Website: lowes
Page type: newsletter-management
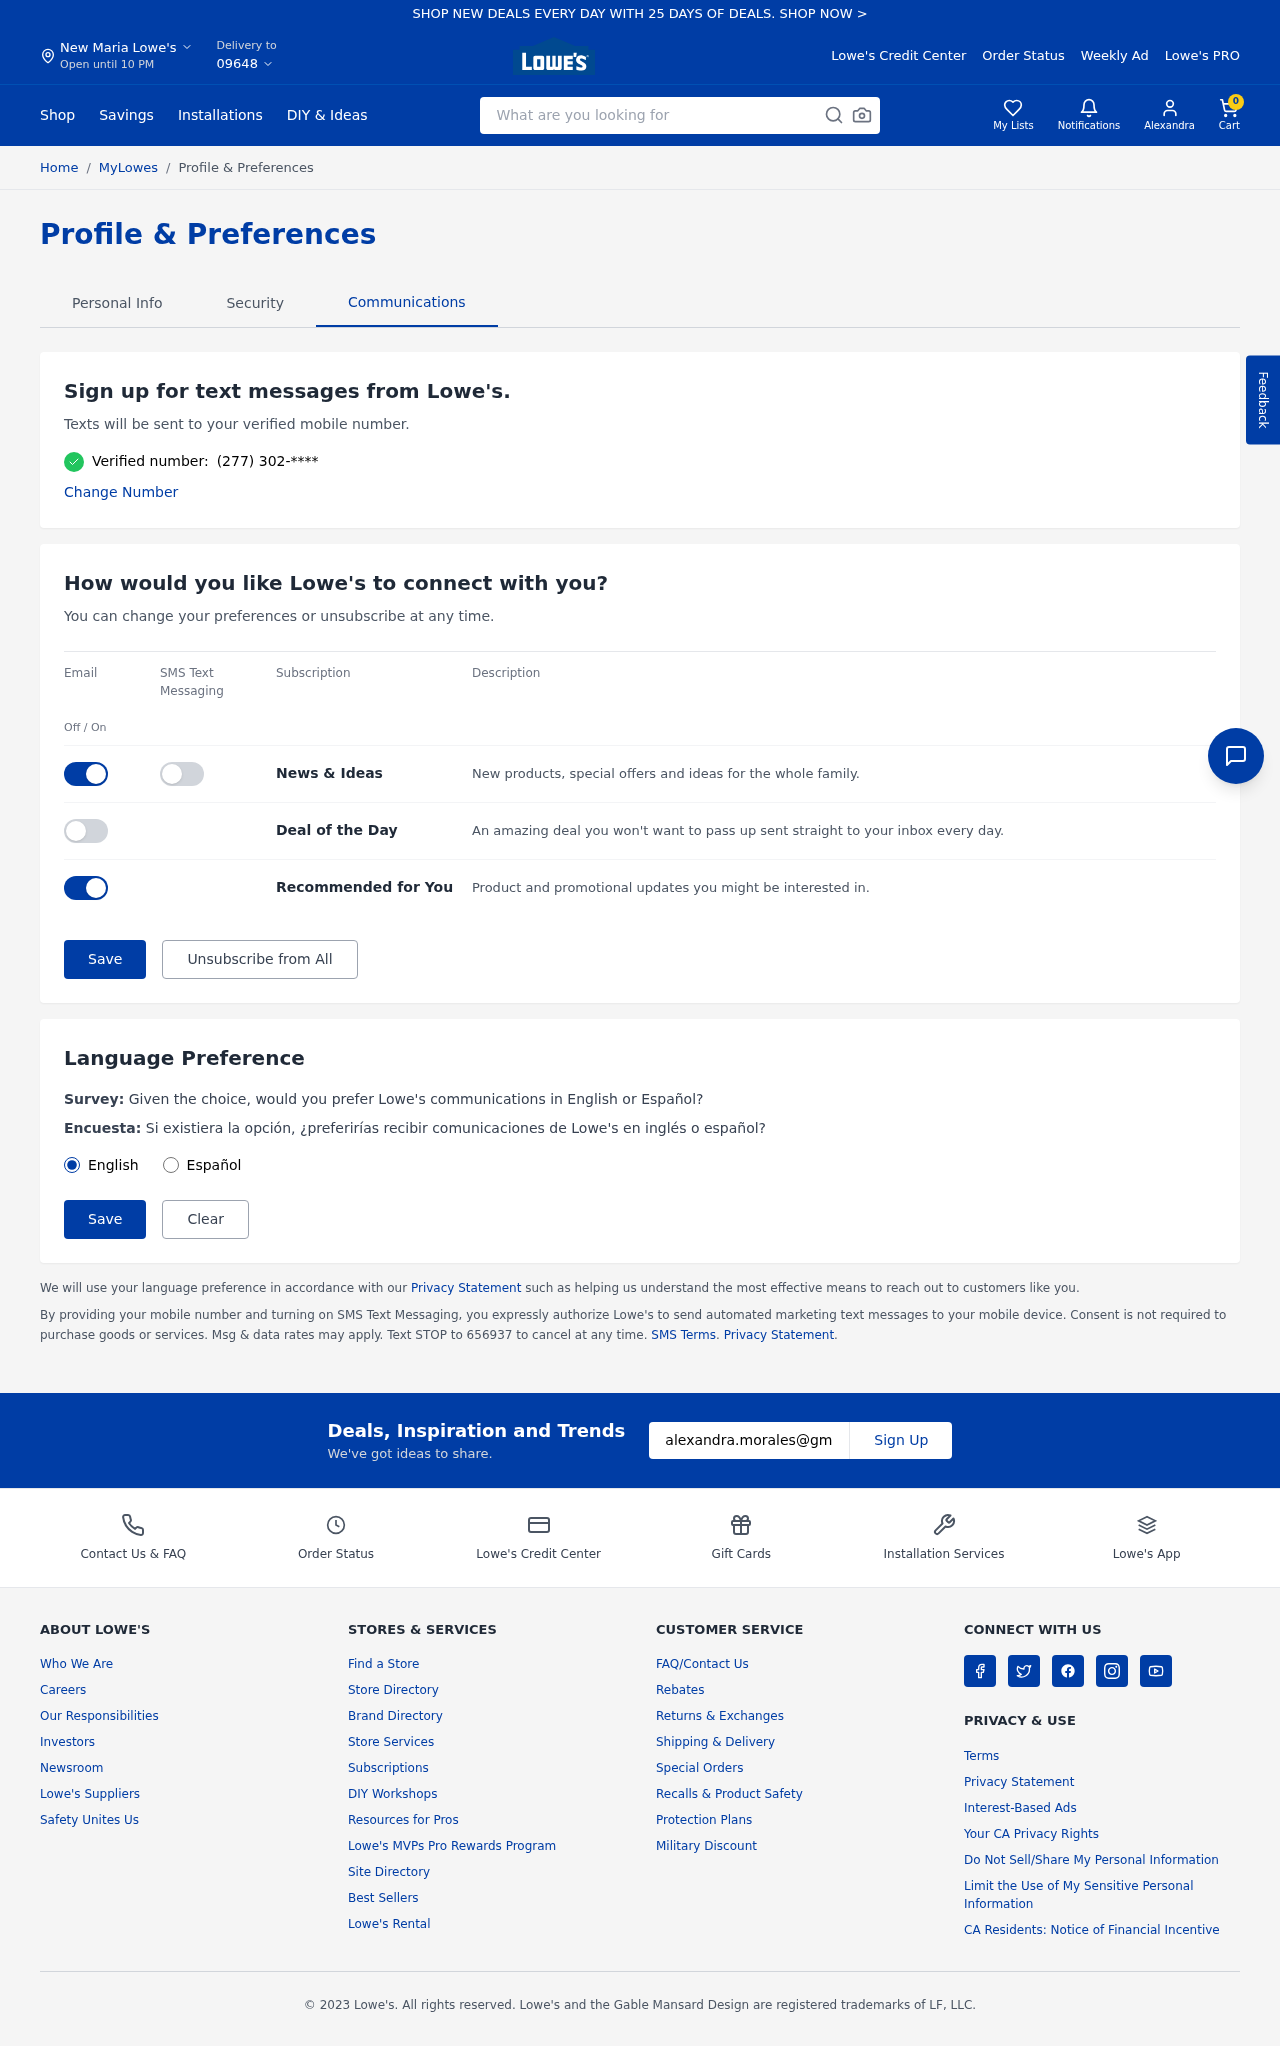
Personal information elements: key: PII_CITY
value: New Maria
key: PII_EMAIL
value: alexandra.morales@gmail.com
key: PII_FIRSTNAME
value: Alexandra
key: PII_POSTCODE
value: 09648
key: PII_PHONE
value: (277) 302
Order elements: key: ORDER_NUM_ITEMS
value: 0
Search elements: key: HEADER_SEARCH
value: What are you looking for